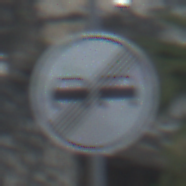
Verkehrszeichen: EndeUeberholverbot
Umgebung: Outdoor, Suburban
Tageszeit: MorningAfternoon
Wetter: PartlyCloudy
Licht: Natural
Jahreszeit: NotSpecified
Kontrast: LowContrast